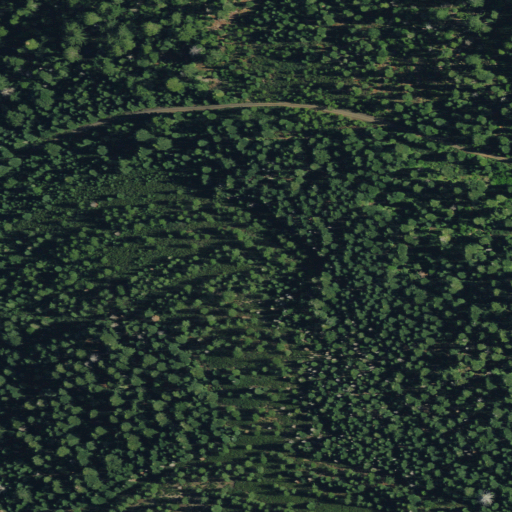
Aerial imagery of plain(s) in California named Sawmill Flat containing grassland and evergreen forest